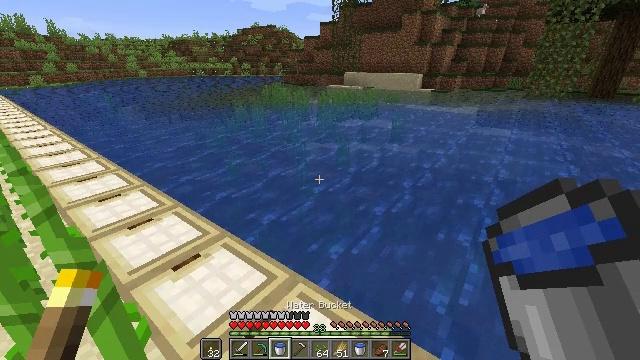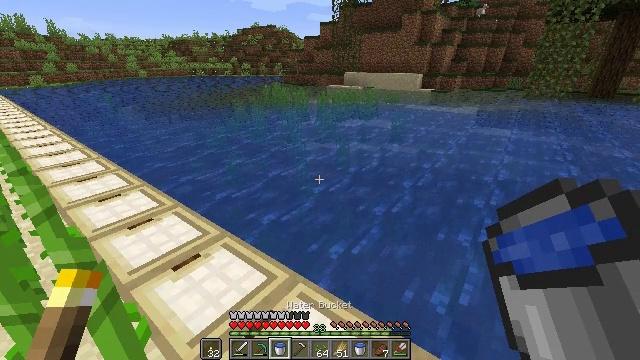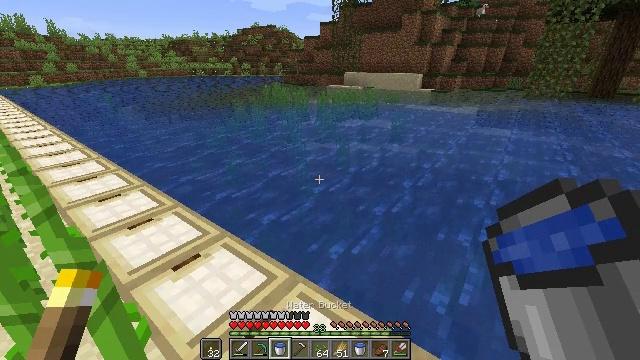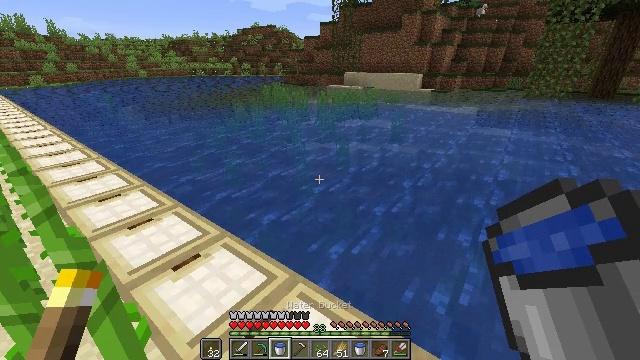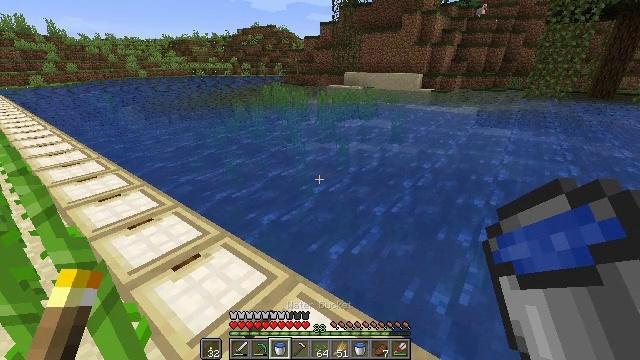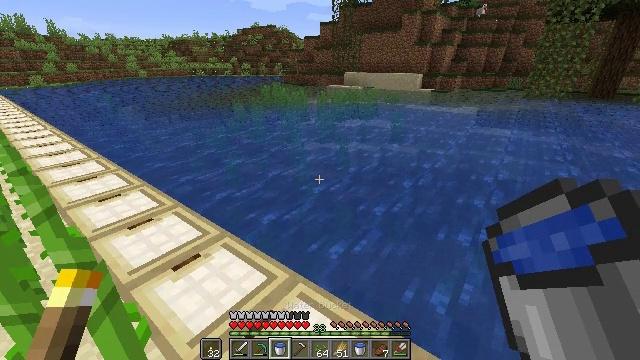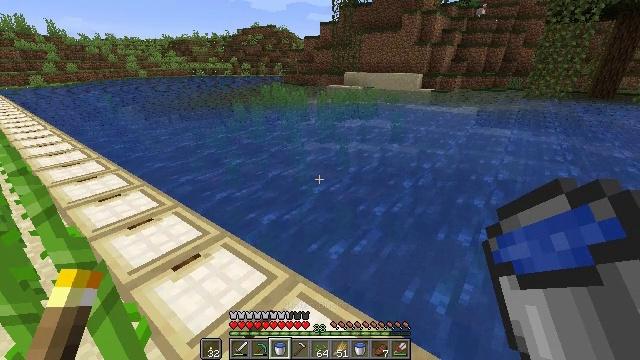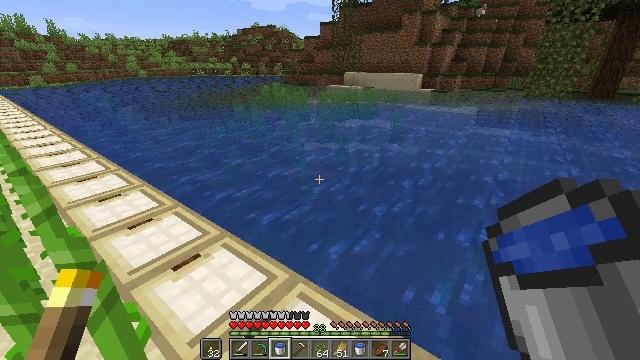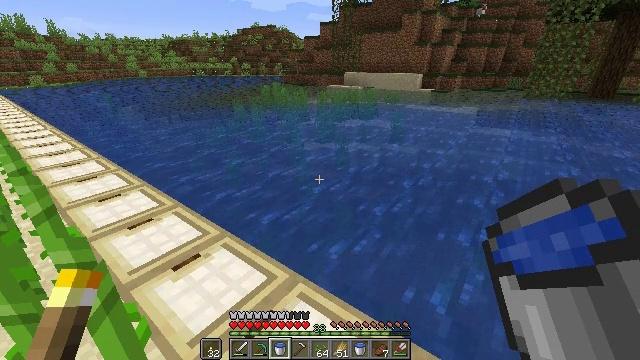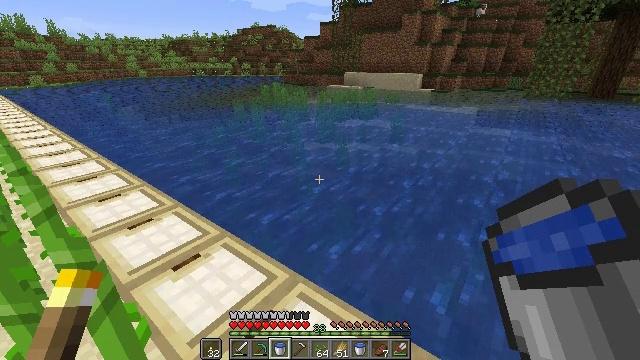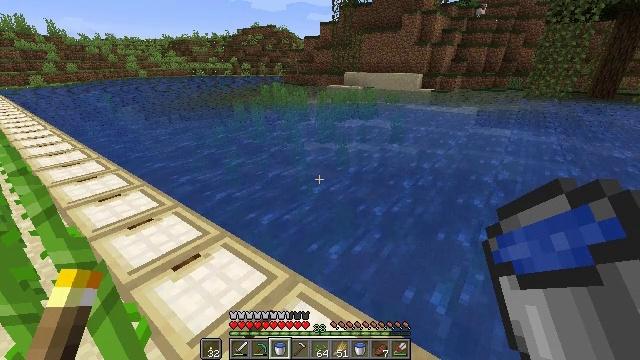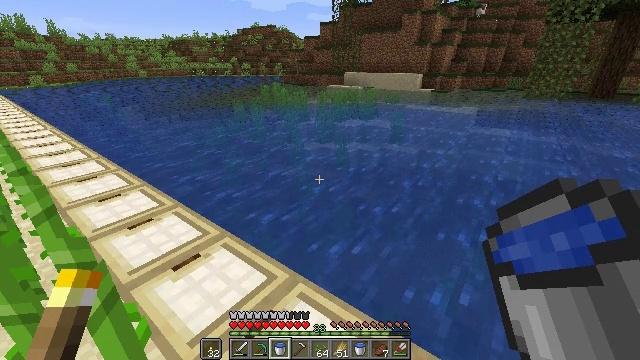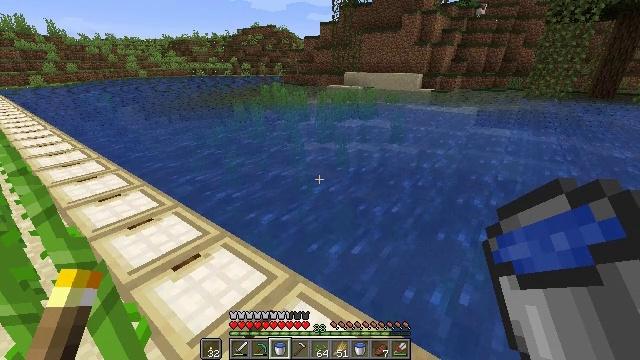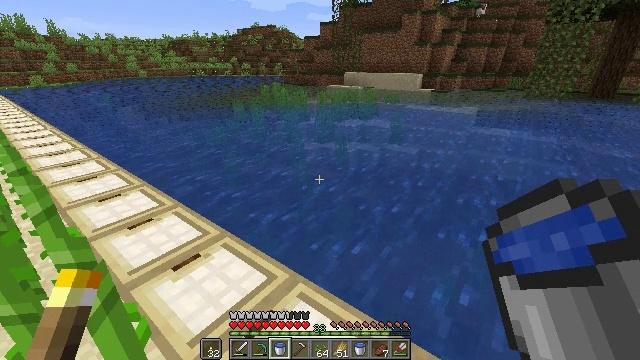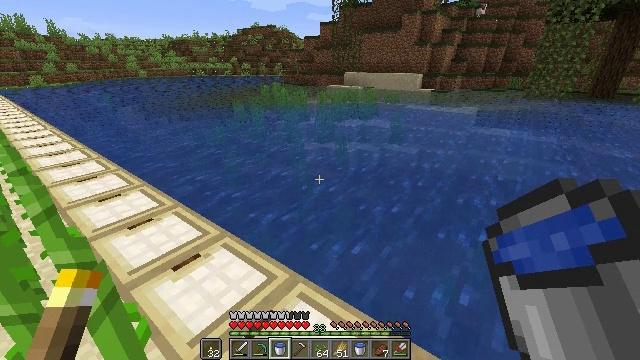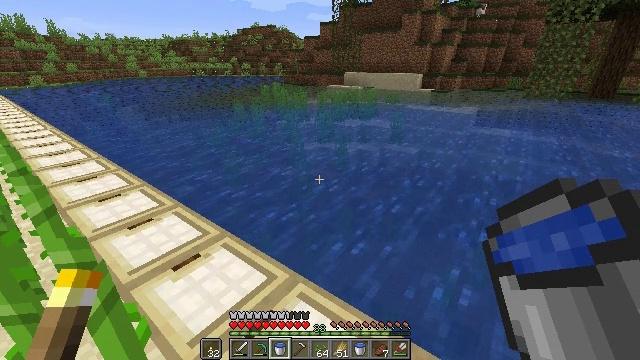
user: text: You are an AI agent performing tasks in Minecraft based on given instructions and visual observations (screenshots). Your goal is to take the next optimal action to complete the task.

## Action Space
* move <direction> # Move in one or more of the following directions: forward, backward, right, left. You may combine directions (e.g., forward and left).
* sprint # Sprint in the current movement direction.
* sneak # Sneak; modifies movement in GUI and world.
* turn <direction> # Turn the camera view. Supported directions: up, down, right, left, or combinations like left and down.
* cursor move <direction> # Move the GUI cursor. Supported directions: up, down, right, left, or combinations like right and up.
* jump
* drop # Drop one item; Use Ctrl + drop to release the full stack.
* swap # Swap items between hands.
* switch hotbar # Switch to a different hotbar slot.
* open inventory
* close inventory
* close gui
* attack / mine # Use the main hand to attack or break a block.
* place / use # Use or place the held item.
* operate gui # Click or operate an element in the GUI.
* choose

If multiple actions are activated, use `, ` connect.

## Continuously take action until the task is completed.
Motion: motion action
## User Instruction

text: Dig up the grass block for dirt.
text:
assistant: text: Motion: no_op
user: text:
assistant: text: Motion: no_op
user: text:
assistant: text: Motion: no_op
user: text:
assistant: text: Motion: no_op
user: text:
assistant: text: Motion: no_op
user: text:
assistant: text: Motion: no_op
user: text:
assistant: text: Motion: no_op
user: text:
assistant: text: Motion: no_op
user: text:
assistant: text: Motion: no_op
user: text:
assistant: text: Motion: no_op
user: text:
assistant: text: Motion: no_op
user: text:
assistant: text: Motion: no_op
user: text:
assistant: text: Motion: no_op
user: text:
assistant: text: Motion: no_op
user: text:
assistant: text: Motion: no_op
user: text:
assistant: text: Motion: no_op
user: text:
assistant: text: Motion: no_op
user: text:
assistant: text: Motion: no_op
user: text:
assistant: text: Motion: no_op
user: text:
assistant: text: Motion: no_op
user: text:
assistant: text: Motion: no_op
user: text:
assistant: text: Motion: no_op
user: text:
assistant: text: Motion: no_op
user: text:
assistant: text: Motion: no_op
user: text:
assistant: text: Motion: no_op
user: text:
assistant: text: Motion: no_op
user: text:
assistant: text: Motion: no_op
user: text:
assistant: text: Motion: no_op
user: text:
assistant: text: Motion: no_op
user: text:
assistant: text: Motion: no_op